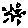
Label: star